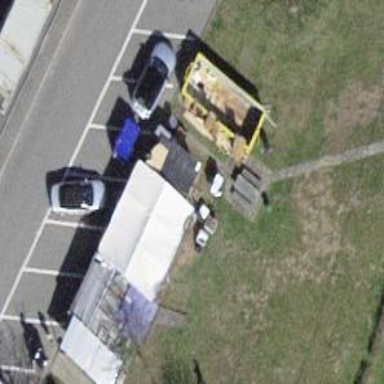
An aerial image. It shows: Picnic table located in leisure land area.